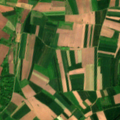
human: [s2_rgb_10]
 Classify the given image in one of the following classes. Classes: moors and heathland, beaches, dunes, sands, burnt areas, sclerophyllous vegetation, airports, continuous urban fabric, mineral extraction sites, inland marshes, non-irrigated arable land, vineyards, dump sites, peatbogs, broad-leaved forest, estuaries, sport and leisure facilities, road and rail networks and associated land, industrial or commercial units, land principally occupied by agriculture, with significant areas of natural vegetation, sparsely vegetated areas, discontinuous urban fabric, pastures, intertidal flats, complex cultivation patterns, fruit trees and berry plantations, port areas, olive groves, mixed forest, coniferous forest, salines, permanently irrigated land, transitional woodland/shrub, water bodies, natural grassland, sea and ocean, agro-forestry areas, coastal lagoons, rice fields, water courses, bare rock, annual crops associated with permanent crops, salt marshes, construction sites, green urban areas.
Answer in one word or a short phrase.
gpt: non-irrigated arable land